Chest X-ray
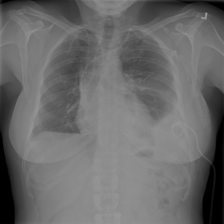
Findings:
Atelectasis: negative
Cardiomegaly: negative
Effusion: positive
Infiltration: positive
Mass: negative
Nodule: negative
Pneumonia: negative
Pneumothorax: negative
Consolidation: negative
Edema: negative
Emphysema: negative
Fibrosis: negative
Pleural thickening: positive
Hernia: negative